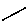
Label: line